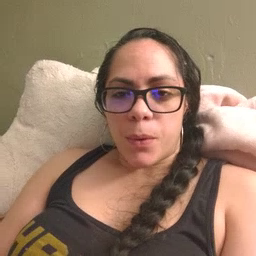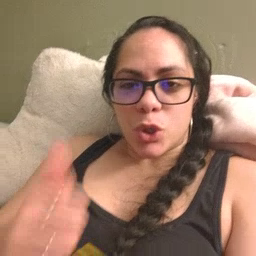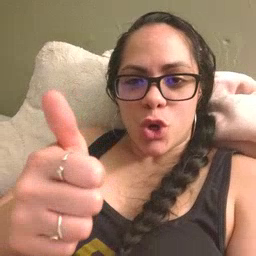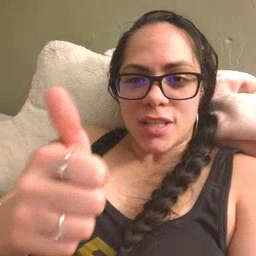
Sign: yourself